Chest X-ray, PA view. Patient: 43 years old, sex M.
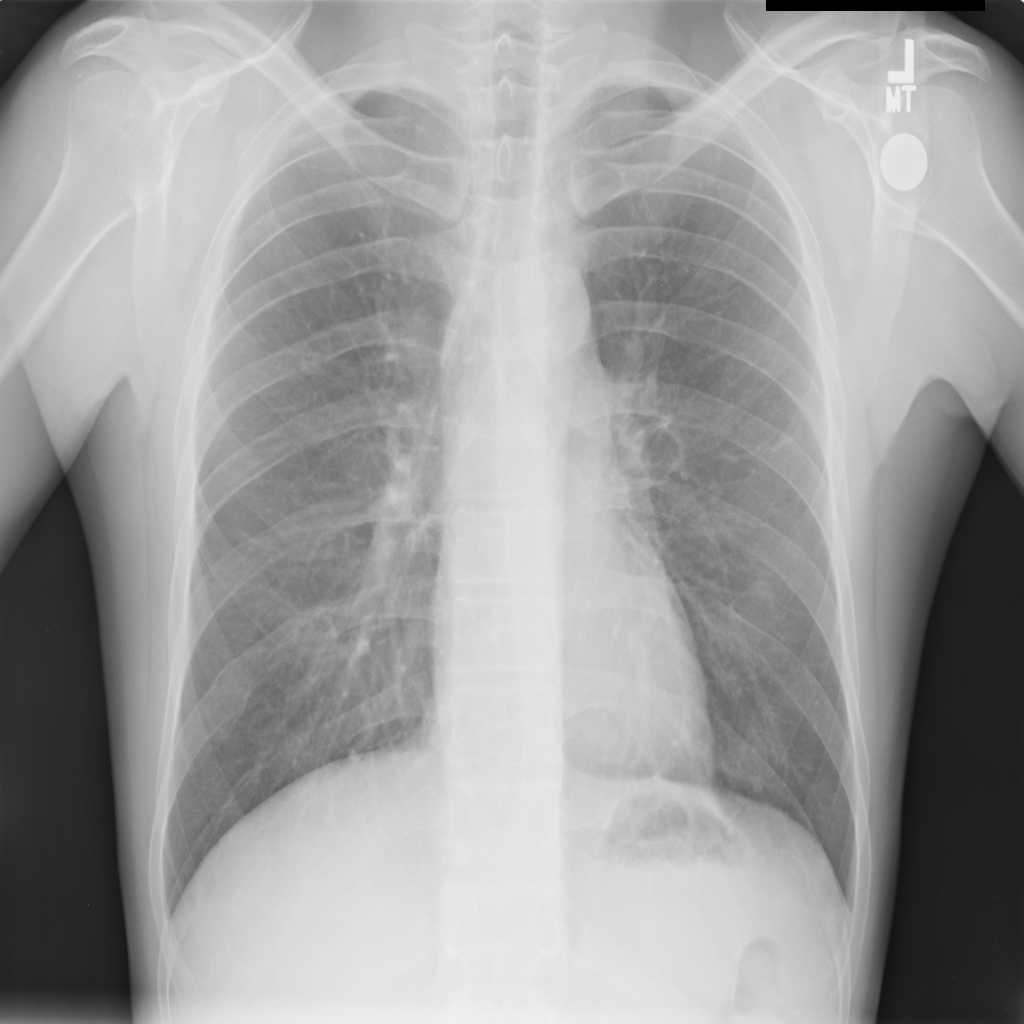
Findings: No Finding